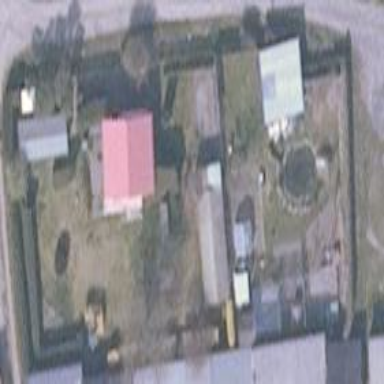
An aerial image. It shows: Garden that is leisure land.